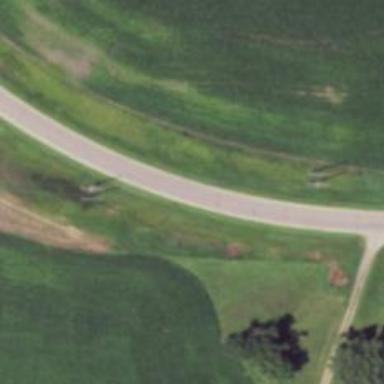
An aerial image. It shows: Secondary road.